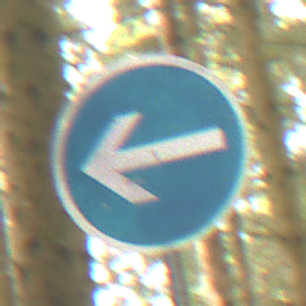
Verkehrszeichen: VorgeschriebeneFahrtrichtungHierLinks
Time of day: MorningAfternoon
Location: Outdoor (Nature)
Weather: Overcast
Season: Winter
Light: Natural